Question: I found this code on stackoverflow:
'''
from tkinter import *
root=Tk()
root.overrideredirect(True) # turns off title bar, geometry
root.geometry('400x100+200+200') # set new geometry
# make a frame for the title bar
title_bar = Frame(root, bg='#2e2e2e', relief='raised', bd=2,highlightthickness=0)
# put a close button on the title bar
close_button = Button(title_bar, text='X', command=root.destroy,bg="#2e2e2e",padx=2,pady=2,activebackground='red',bd=0,font="bold",fg='white',highlightthickness=0)
# a canvas for the main area of the window
window = Canvas(root, bg='#2e2e2e',highlightthickness=0)
# pack the widgets
title_bar.pack(expand=1, fill=X)
close_button.pack(side=RIGHT)
window.pack(expand=1, fill=BOTH)
xwin=None
ywin=None
# bind title bar motion to the move window function
def move_window(event):
root.geometry('+{0}+{1}'.format(event.x_root, event.y_root))
def change_on_hovering(event):
global close_button
close_button['bg']='red'
def return_to_normalstate(event):
global close_button
close_button['bg']='#2e2e2e'
title_bar.bind('<B1-Motion>', move_window)
close_button.bind('<Enter>',change_on_hovering)
close_button.bind('<Leave>',return_to_normalstate)
root.mainloop()
'''

The problem being that the movement of the window is very weird, is there a way to fix it by changing the code?
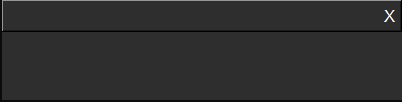
Answer: FIX:
'''
from tkinter import *
from webbrowser import *
root=Tk()
root.overrideredirect(True) # turns off title bar, geometry
root.geometry('400x100+200+200') # set new geometry
root.attributes('-topmost', True)
lastClickX = 0
lastClickY = 0
def SaveLastClickPos(event):
global lastClickX, lastClickY
lastClickX = event.x
lastClickY = event.y
def Dragging(event):
x, y = event.x - lastClickX + root.winfo_x(), event.y - lastClickY + root.winfo_y()
root.geometry("+%s+%s" % (x , y))
# make a frame for the title bar
title_bar = Frame(root, bg='#2e2e2e', relief='raised', bd=2,highlightthickness=0)
# put a close button on the title bar
close_button = Button(title_bar, text='X', command=root.destroy,bg="#2e2e2e",padx=2,pady=2,activebackground='red',bd=0,font="bold",fg='white',highlightthickness=0)
window = Canvas(root, bg='#2e2e2e',highlightthickness=0)
# pack the widgets
title_bar.pack(expand=1, fill=X)
close_button.pack(side=RIGHT)
window.pack(expand=1, fill=BOTH)
title_bar.bind('<Button-1>', SaveLastClickPos)
title_bar.bind('<B1-Motion>', Dragging)
root.mainloop()
'''